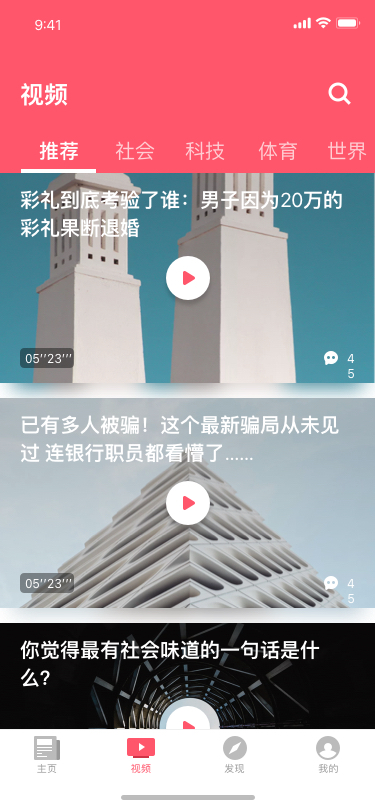
Text in this UI design:
视频
彩礼到底考验了谁：男子因为20万的彩礼果断退婚
05’’23’’’
45
已有多人被骗！这个最新骗局从未见过 连银行职员都看懵了……
05’’23’’’
45
你觉得最有社会味道的一句话是什么？
05’’23’’’
45
推荐
社会
科技
体育
世界